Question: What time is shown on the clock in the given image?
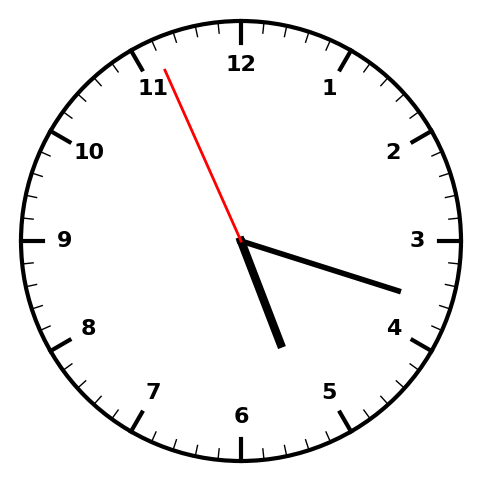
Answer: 05:17:56